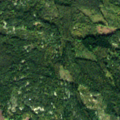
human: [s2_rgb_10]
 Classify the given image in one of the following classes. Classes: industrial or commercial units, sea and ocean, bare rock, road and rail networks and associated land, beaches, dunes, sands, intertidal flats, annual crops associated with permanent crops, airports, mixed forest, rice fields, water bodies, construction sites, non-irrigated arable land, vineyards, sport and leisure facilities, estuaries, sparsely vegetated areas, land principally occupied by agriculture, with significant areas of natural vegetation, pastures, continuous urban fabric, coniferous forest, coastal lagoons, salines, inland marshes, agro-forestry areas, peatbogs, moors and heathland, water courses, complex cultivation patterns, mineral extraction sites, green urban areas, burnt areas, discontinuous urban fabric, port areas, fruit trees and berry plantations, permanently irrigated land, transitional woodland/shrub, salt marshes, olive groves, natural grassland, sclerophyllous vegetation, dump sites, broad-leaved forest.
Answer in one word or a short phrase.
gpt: land principally occupied by agriculture, with significant areas of natural vegetation, coniferous forest